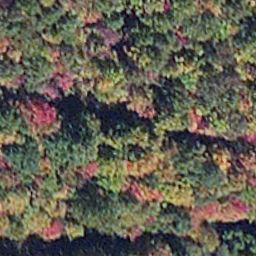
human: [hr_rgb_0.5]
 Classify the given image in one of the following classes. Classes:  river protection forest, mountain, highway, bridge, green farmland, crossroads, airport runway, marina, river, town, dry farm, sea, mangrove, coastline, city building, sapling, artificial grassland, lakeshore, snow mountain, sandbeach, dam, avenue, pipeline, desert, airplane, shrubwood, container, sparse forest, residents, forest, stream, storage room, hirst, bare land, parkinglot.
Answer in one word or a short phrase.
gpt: mangrove